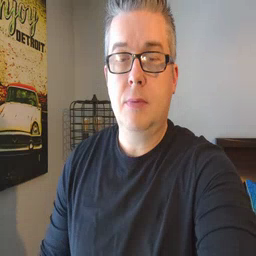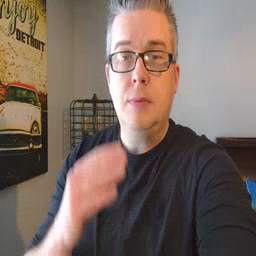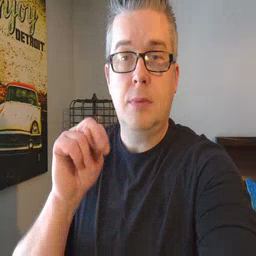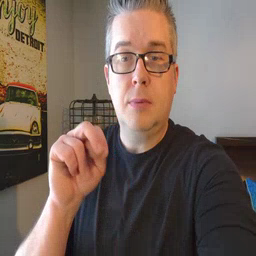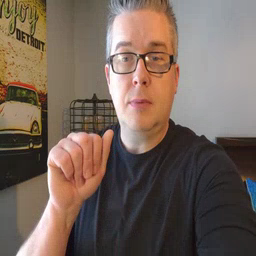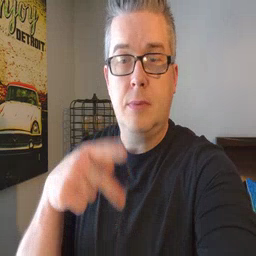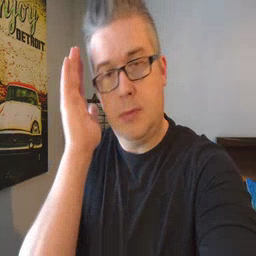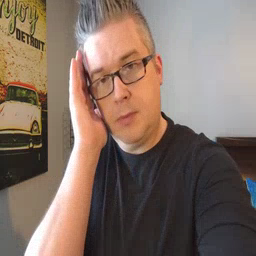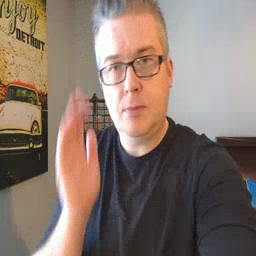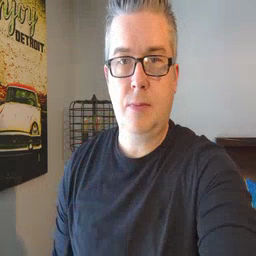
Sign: nap